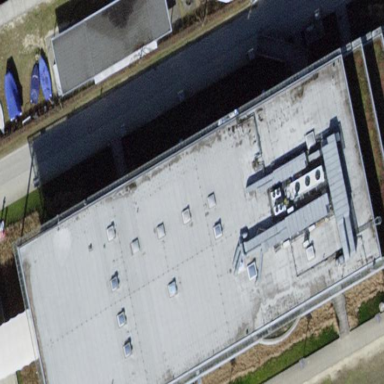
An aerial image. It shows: Public building with flat roof.